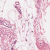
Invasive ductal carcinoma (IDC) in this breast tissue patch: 0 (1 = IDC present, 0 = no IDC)